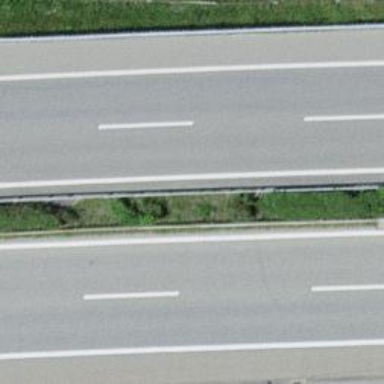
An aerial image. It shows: Asphalt motorway.